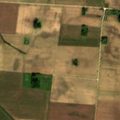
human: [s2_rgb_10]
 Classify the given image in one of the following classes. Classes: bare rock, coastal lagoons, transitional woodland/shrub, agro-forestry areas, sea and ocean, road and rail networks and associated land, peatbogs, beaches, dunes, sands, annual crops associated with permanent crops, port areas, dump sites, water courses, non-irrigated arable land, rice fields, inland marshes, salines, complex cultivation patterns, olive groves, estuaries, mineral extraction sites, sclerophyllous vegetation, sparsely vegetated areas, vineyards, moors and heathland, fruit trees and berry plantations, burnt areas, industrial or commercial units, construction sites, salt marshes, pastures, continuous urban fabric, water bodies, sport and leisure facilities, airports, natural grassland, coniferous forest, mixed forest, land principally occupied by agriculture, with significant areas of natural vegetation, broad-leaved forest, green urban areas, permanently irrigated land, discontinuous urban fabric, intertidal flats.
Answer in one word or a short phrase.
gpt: non-irrigated arable land